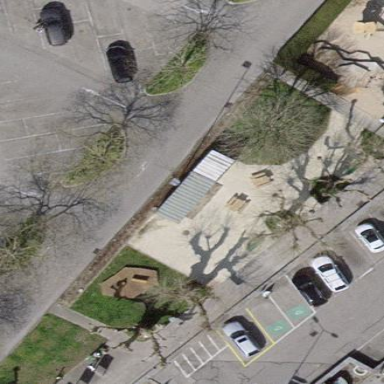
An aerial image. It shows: Outdoor seating area for leisure.